Aerial crown-view tile of a tropical tree (Barro Colorado Island, Panama), acquired 20250512:
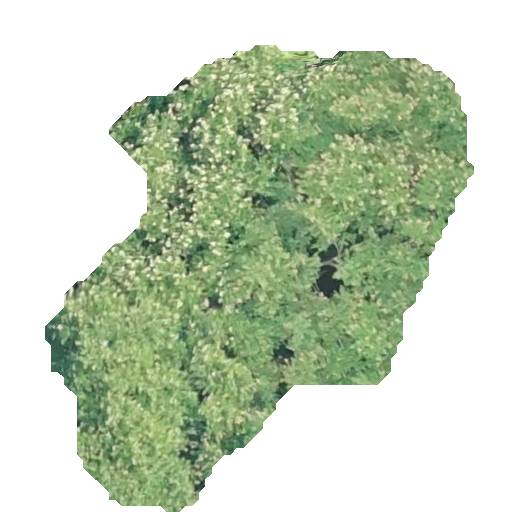
Species: Hymenaea courbaril
GBIF accepted scientific name: Hymenaea courbaril
Crown area: 181.706 m²